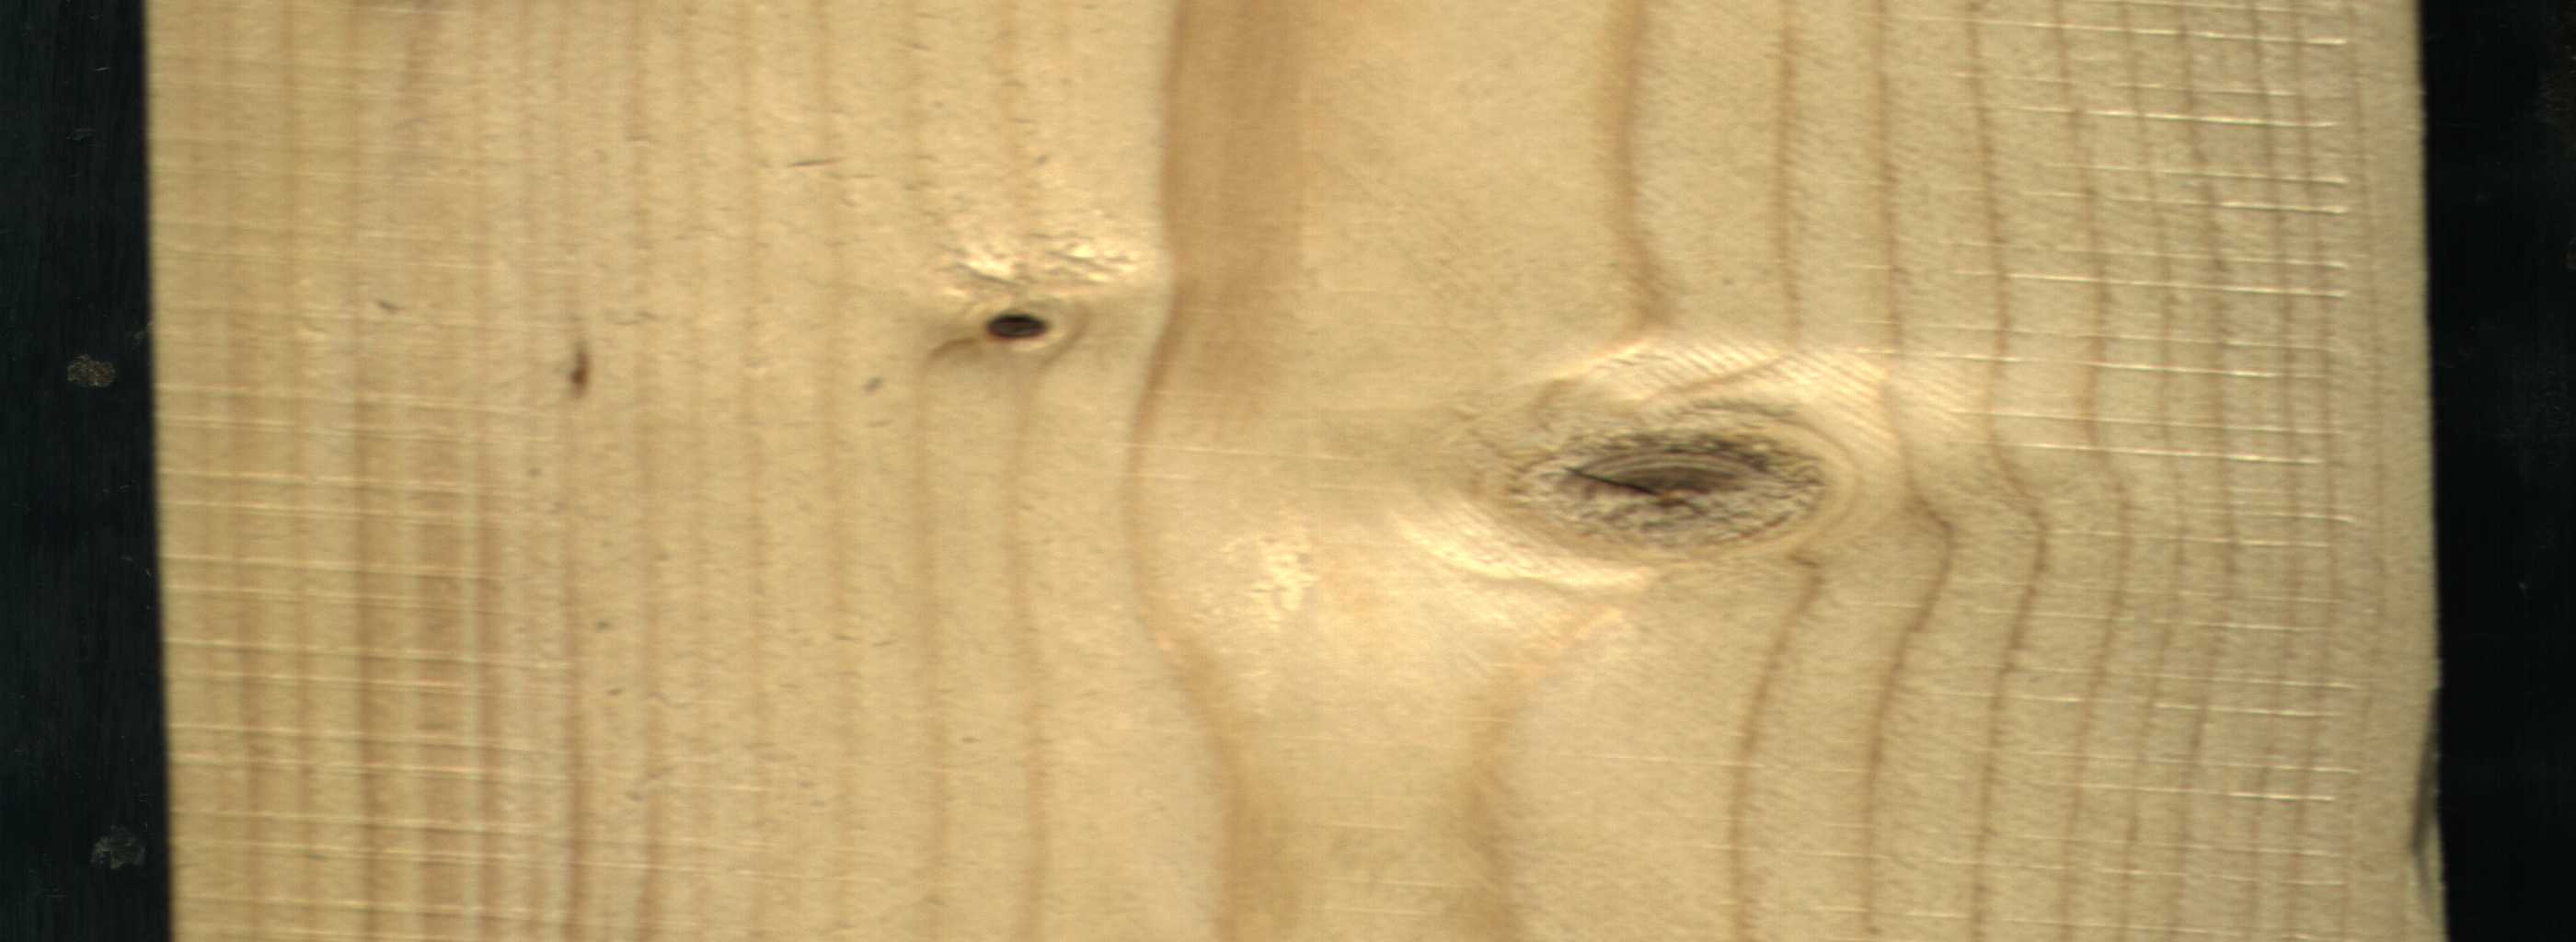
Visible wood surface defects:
knot_with_crack
knot_with_crack
Dead_Knot